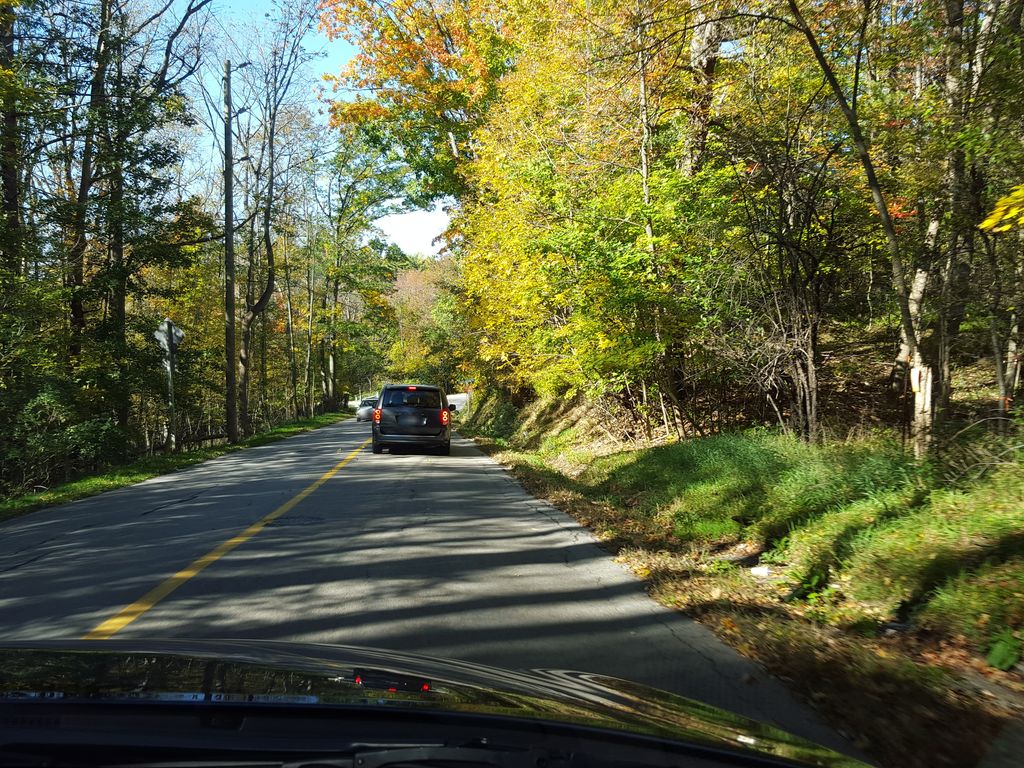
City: hamilton